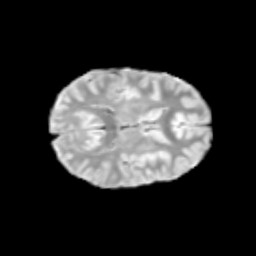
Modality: T2w
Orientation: axial
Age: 10
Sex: female
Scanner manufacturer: siemens
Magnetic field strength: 3 T
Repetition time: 3.8 s
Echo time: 0.07 s